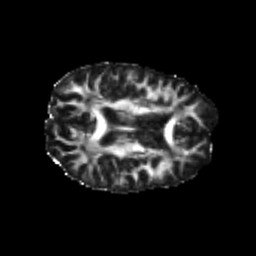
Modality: FA
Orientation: axial
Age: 24
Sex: female
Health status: healthy
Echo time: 0.074 s